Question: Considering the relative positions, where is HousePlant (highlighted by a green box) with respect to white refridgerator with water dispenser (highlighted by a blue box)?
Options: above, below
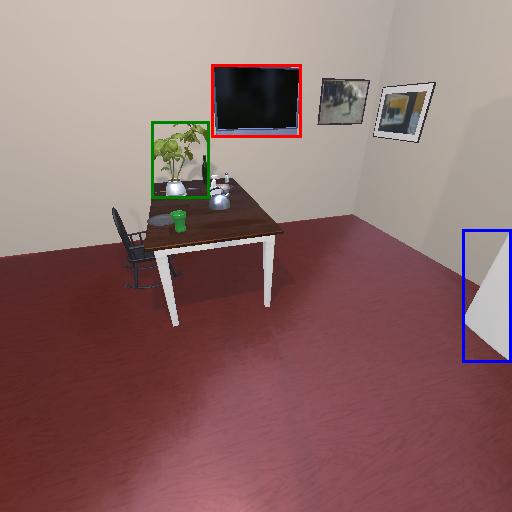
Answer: above